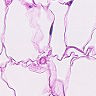
Metastatic tissue present: no